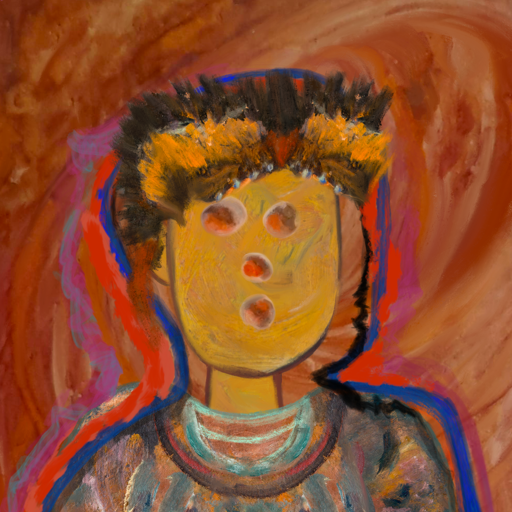
Background: Pious_Lady, Head And Neck Front: After_Raid, Face Front: Rupkatha, Bust: Boggyland, Hair Front: Experience, Head Accessory: Gypsy_Queen, Second Necklace: Blank, Necklace: Blank, Baby: Blank